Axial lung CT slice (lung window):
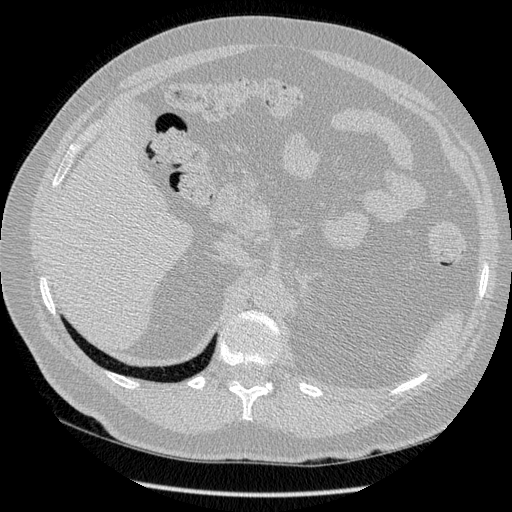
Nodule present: no